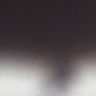
Metastatic tissue present: no